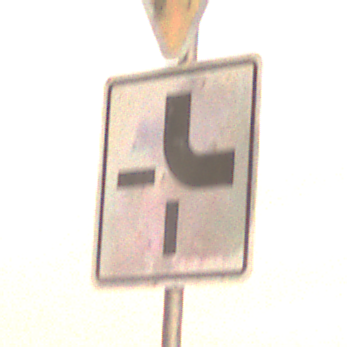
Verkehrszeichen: VerlaufVorfahrtsstrasse4
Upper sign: VorfahrtGewaehren
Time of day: SunriseSunset
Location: Outdoor (Nature)
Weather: PartlyCloudy
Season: NotSpecified
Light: Natural